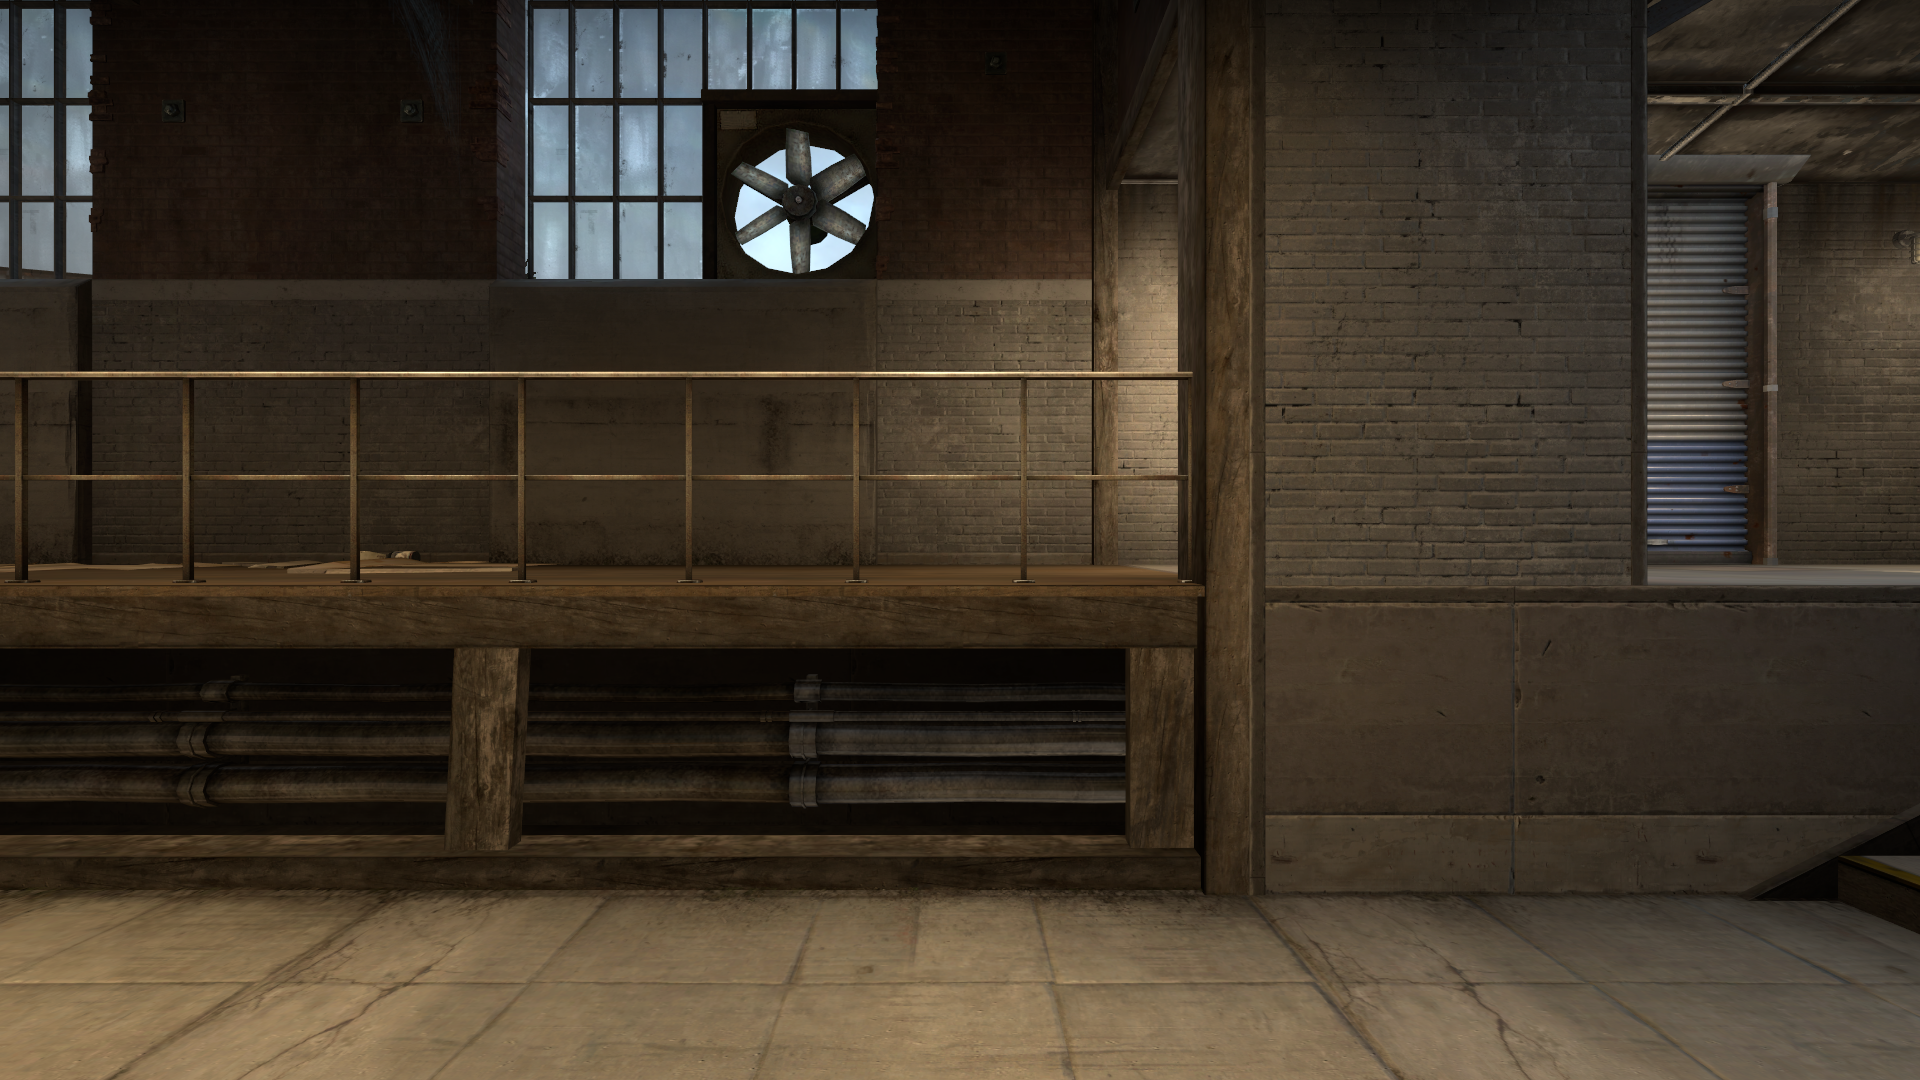
Map: de_train